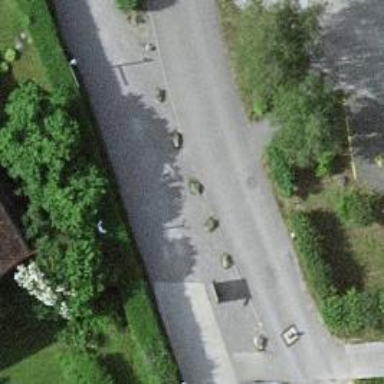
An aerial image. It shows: Bollard.